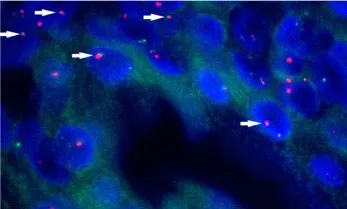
Microscopic features of Case 2. FISH showed the fusion signals of the MAML2/CRTC1 gene (arrow).
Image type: pathology (fish)